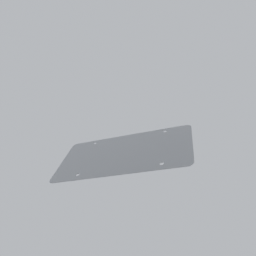
Label: mechanical